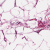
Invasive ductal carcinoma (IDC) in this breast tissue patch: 0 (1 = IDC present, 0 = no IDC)